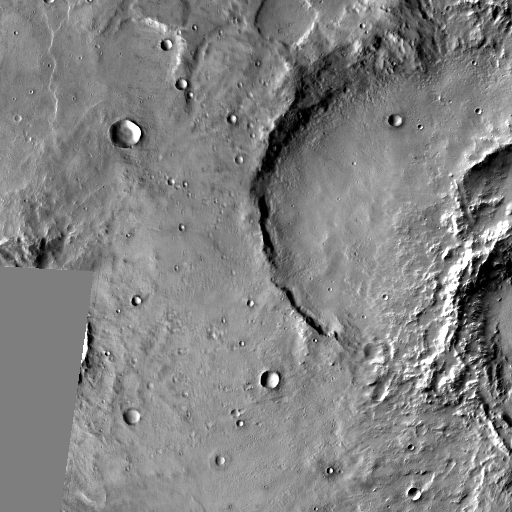
Crater classes present: Background, Other, Layered, Buried, Secondary